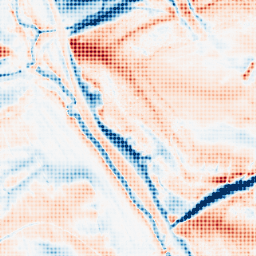
Category: classical
Decomposition family: gaussian_anisotropic
Decomposition parameters: sigma_x: 2
sigma_y: 10
Upsampling method: sinc_blackman
Upsampling parameters: scale: 4
kernel_size: 4
Upsampling scale: 4